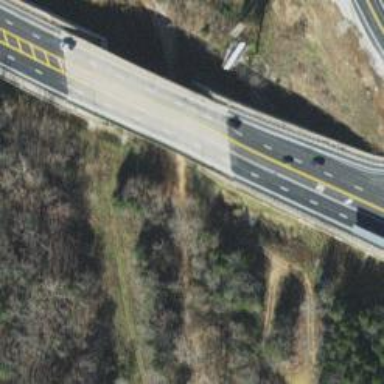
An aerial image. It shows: Beam bridge on trunk expressway.